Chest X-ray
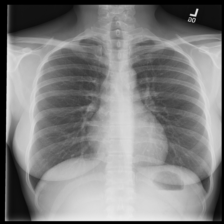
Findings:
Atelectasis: negative
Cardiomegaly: negative
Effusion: negative
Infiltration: positive
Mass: negative
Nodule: negative
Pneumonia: negative
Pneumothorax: negative
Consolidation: negative
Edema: negative
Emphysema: negative
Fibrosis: negative
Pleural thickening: negative
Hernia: negative